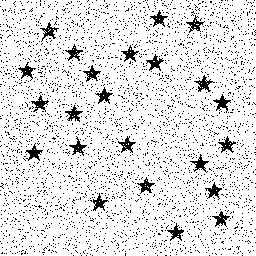
Squares: 0
Triangles: 0
Stars: 23
Total shapes: 23